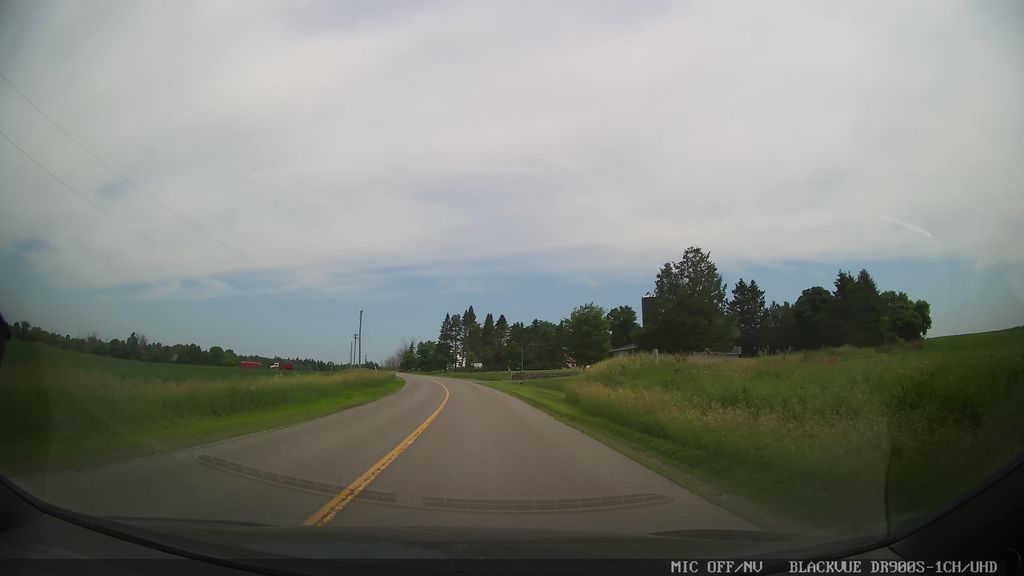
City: ottawa-gatineau